Question:
Why am I getting "Permission denied"?
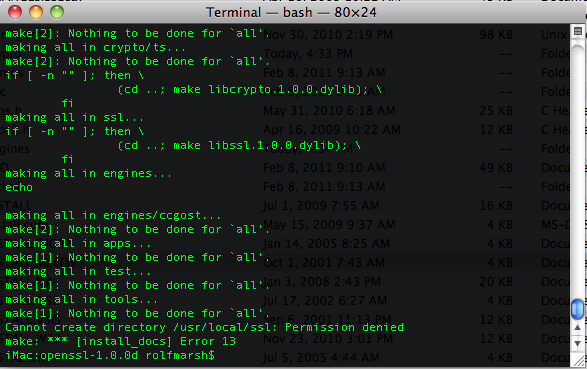
Answer: I'm assuming you used 'make install' instead of 'sudo make install' - try using sudo instead.